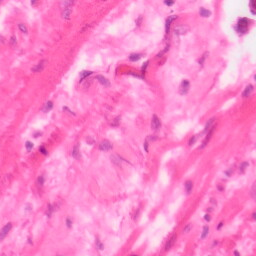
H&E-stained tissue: Colon